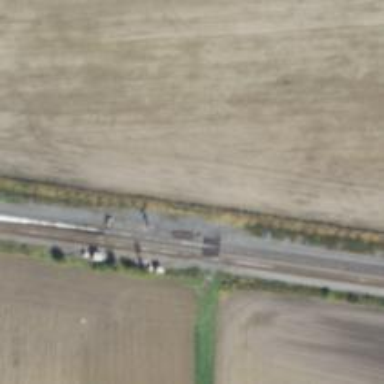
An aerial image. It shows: Railway crossover.